Field crop: maize
Growth stage: 2
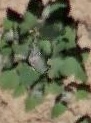
Species: chenopodium